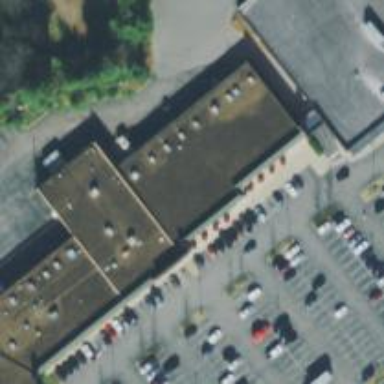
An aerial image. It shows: Fitness center located in leisure land.